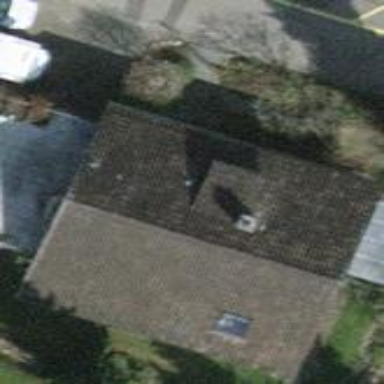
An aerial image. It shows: Detached building.